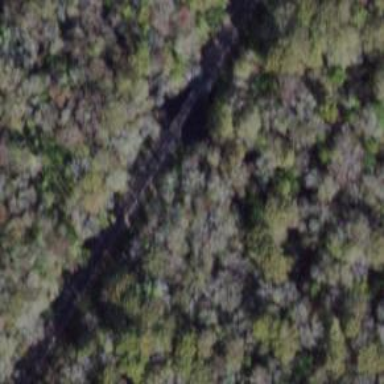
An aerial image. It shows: Bridge over railway line.